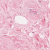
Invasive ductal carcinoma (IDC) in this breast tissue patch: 0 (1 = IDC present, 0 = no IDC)